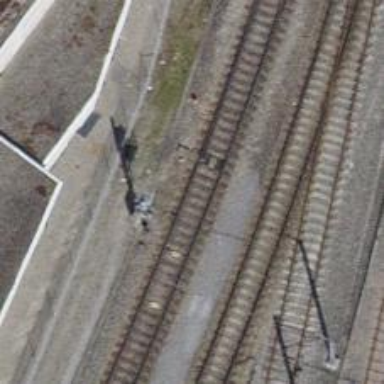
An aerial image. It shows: Railway switch.